Question: I'm using the <URL> to authenticate 'Company' records in a Rails 4.0.4 app.
The authentication flow is working fine, but I'm running into issues when trying to use Sorcery's submodules - ':reset_password' and ':user_activation'. Rails throws 'undefined method' exceptions when calling instance methods defined in Sorcery submodules on instances of the 'Company' record ('@company'):

The issue exists and I can't reproduce in any logical way. 1% of the time '@company' will handle the method like it's supposed to, and doesn't the other 99% of the time.
In the screen above I have attempted to call 'deliver_reset_password_instructions!', which is defined in <URL>.
My Sorcery initialiser ('config/initializers/sorcery.rb') contains: 'Rails.application.config.sorcery.submodules = [:reset_password, :user_activation]' and 'config.user_class = "Company"'.
My Company model ('app/models/company.rb') contains 'authenticates_with_sorcery!', which if I'm correct should include these submodules and extend the model with the methods defined in any configure submodules.
Worth mentioning that the same behaviour is happening with 'send_activation_success_email!' and all the other instance methods defined in <URL>.
Been struggling with this for about 2 days now, have run out of ideas.
Any help is very much appreciated!
1. I've noticed it seems to work (@company responds to submodule defined instance methods) the first time after I leave the computer and come back after a few hours. It will continue to work until the Rails server is restarted.
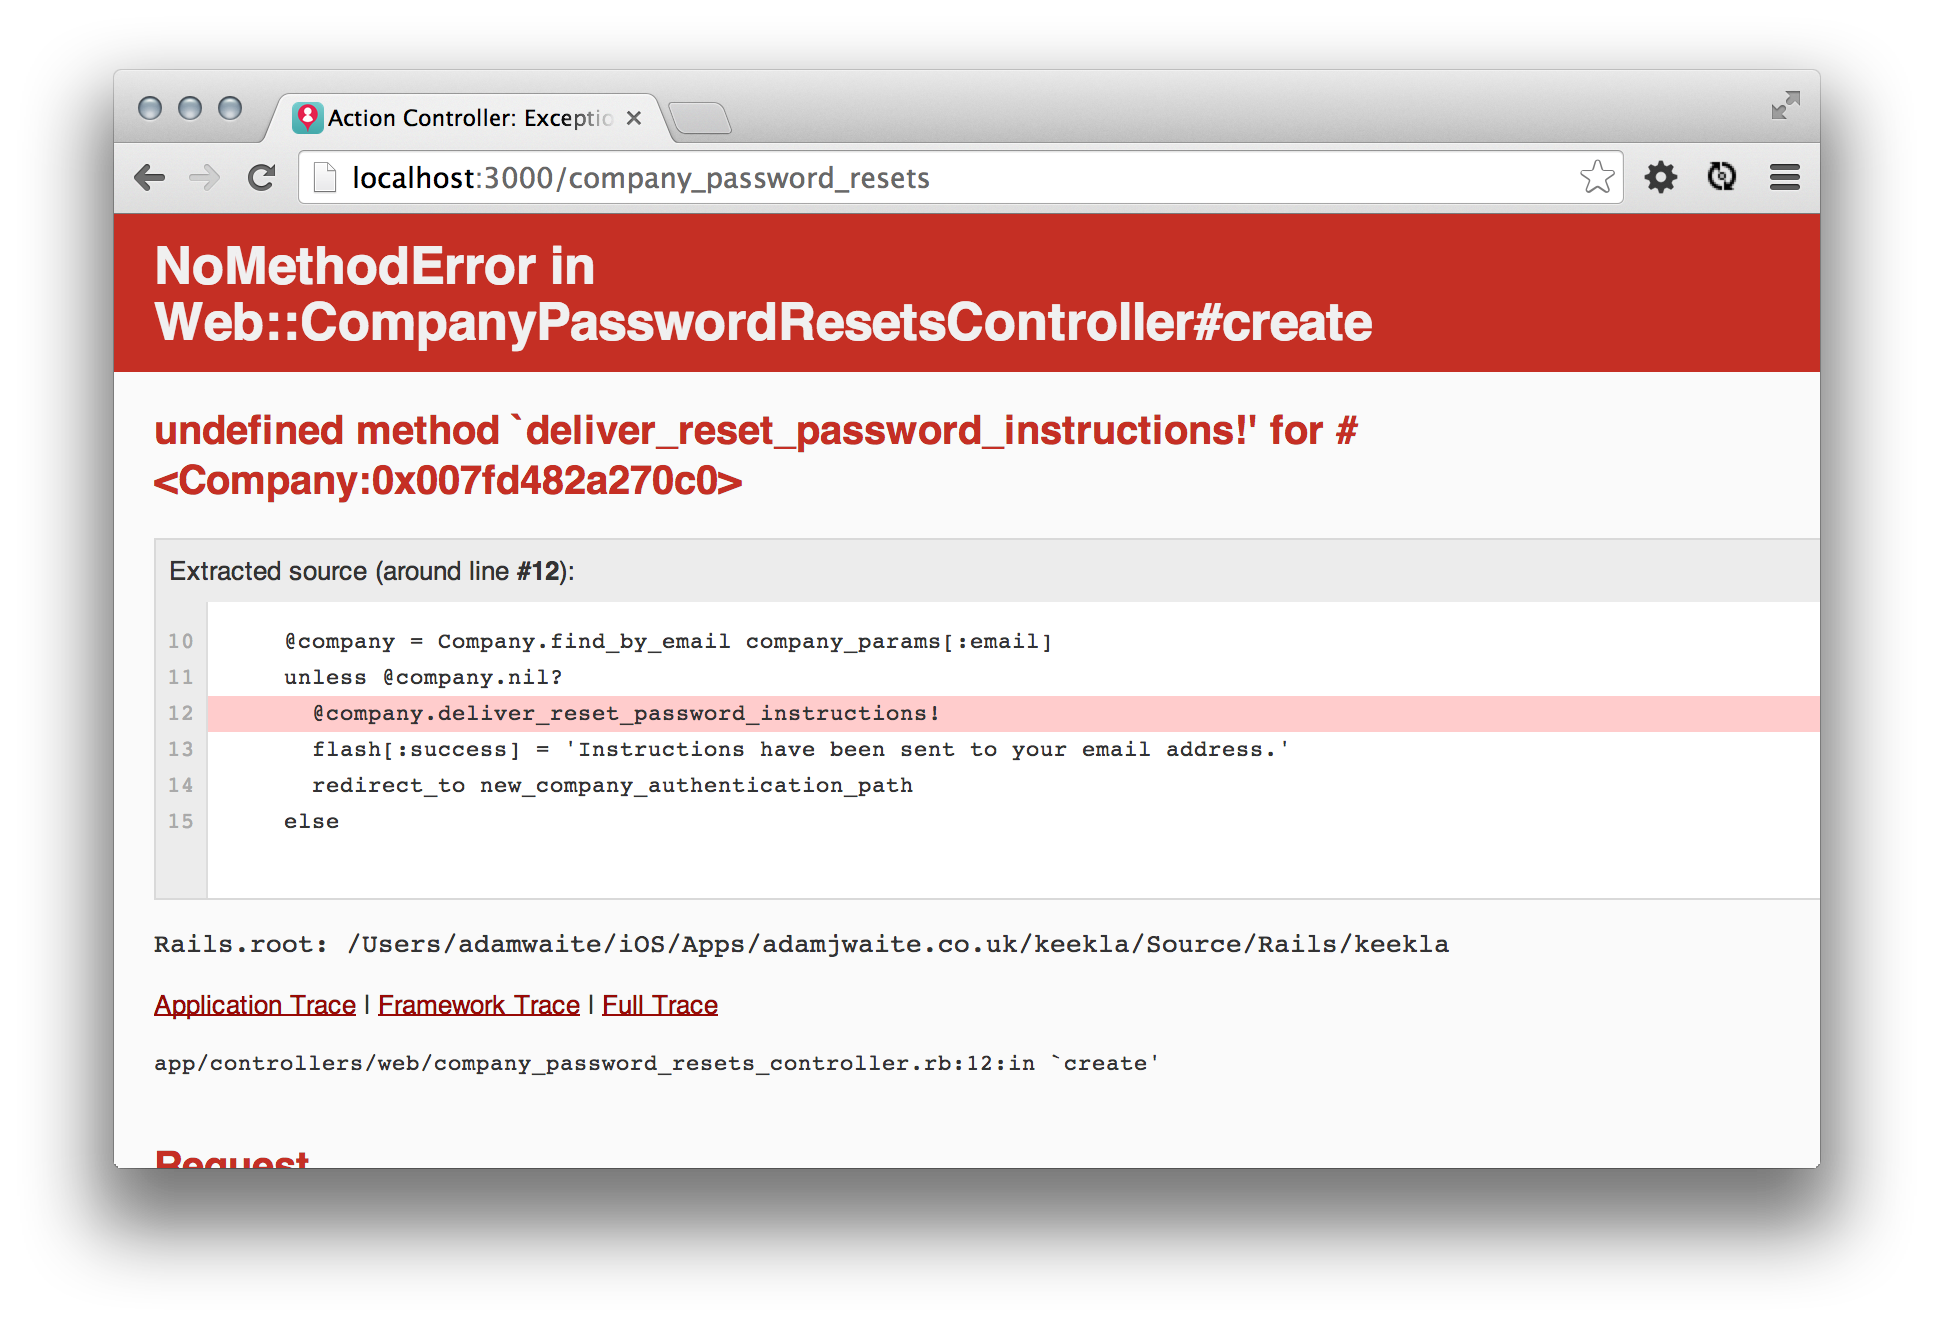
Answer: I found the problem!
I found it! 1.5 days later.
In my 'rails_admin' initializer I had the lines:
'''
Rails.application.eager_load!
config.included_models = ActiveRecord::Base.descendants.map!(&:name)
'''
To address the issue described: sferik/rails_admin#1697
This didn't play well with Sorcery apparently.
All is well now.
More info:
<URL>